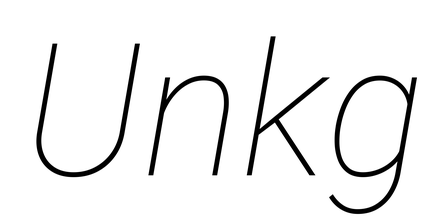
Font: Roboto-Italic_Thin_Italic